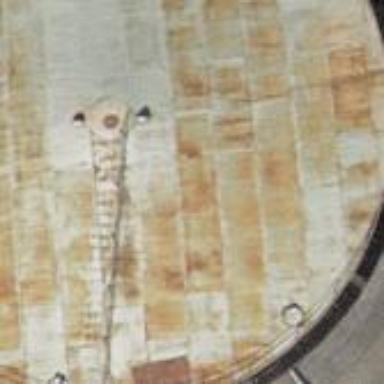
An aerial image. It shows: Industrial building housing storage tank.